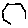
Label: hexagon